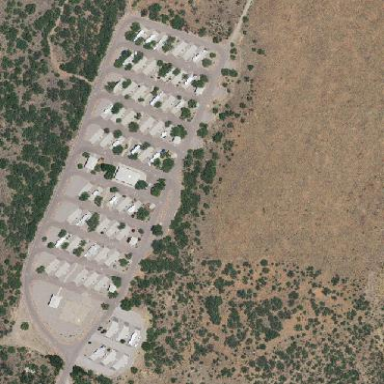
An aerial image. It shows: Caravan site for tourism.